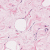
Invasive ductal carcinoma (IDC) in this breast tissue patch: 0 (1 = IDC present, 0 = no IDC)